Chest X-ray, PA view. Patient: 31 years old, sex M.
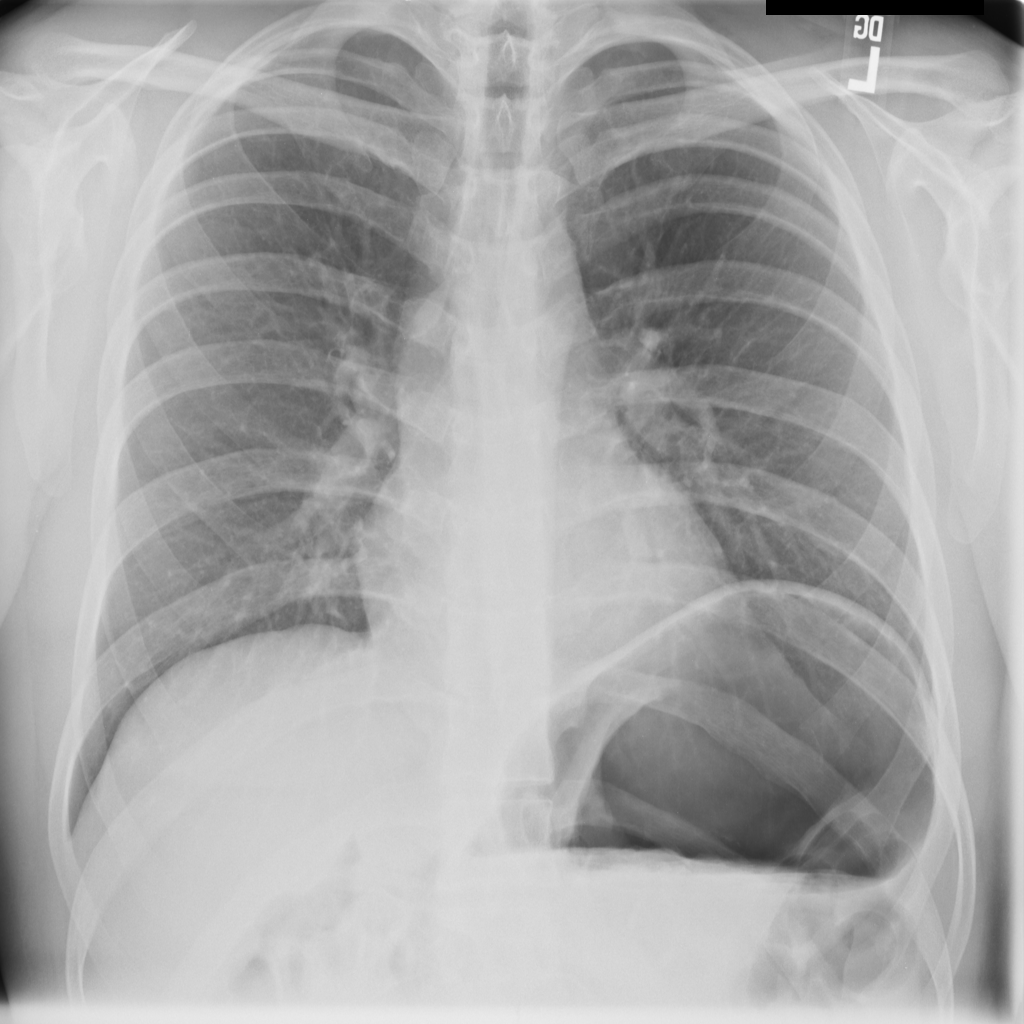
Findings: No Finding